Field crop: maize
Growth stage: 2
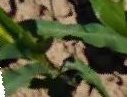
Species: maize